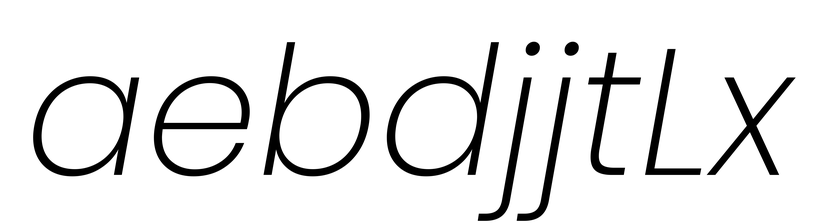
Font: Poppins-ExtraLightItalic